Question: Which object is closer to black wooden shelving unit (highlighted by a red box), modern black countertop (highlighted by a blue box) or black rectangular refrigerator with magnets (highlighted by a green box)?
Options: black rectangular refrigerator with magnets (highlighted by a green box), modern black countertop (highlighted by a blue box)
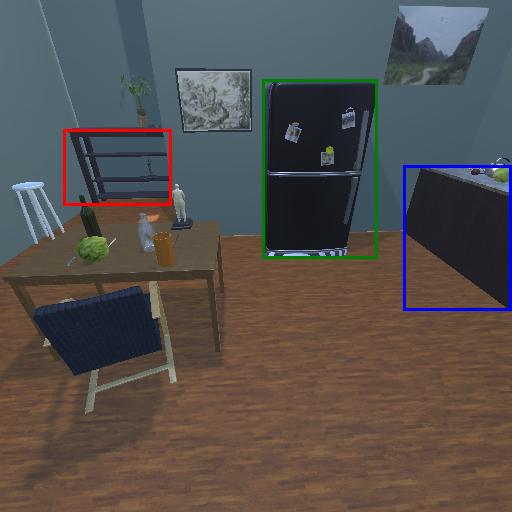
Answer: black rectangular refrigerator with magnets (highlighted by a green box)